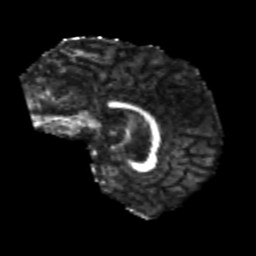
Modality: FA
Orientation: sagittal
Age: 23
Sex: female
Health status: healthy
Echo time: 0.074 s